Question: JMeter GUI (Swing) has drag and drop abilities,
The problem is that sometimes I need to drag component to last of the hierarchy (e.g. last request in Thread Group)
and the GUI seems to allow it but when releasing the mouse key nothing happens.
For example below I can't drop Request 3 to its location as the last component, I must make 2 drag and drop requests: Request 1 and 2 to make the order 1,2,3.

Is it a swing limitation or JMeter have a reason to disable it?
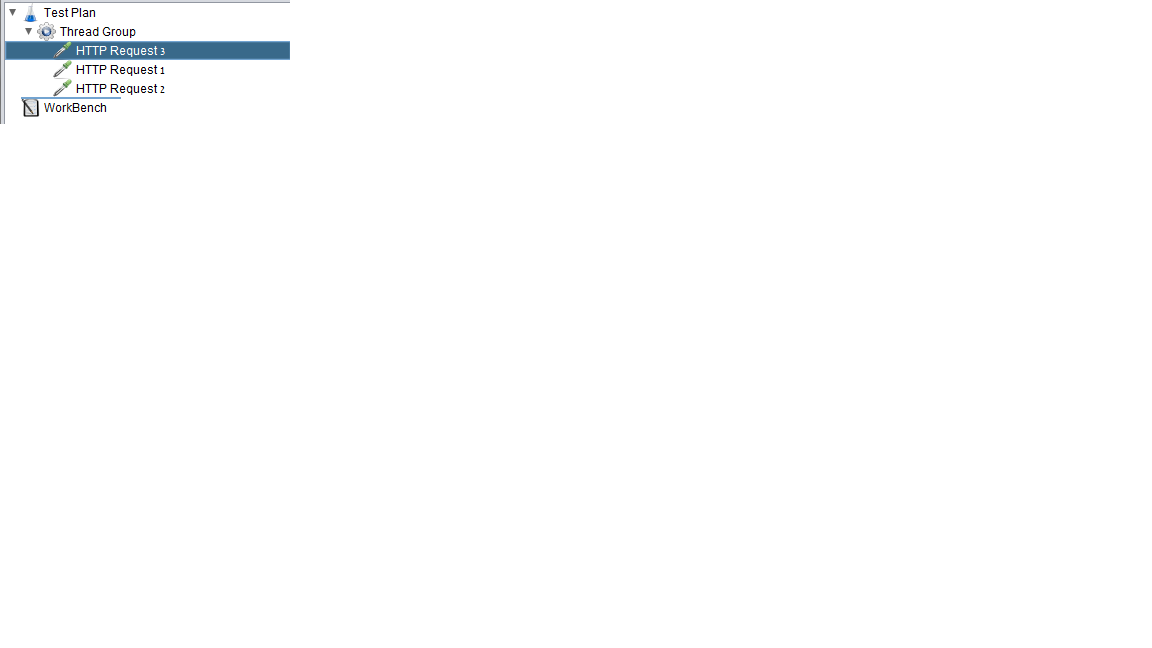
Answer: I experienced same problem many times. I think that it is a Swing problem. Just drop component to parent element. The component will be dropped as the last. In your example drop Request 3 to Thread group.